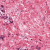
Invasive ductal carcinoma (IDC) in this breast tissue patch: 0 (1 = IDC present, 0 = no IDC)